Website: crate-barrel
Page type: billing-address
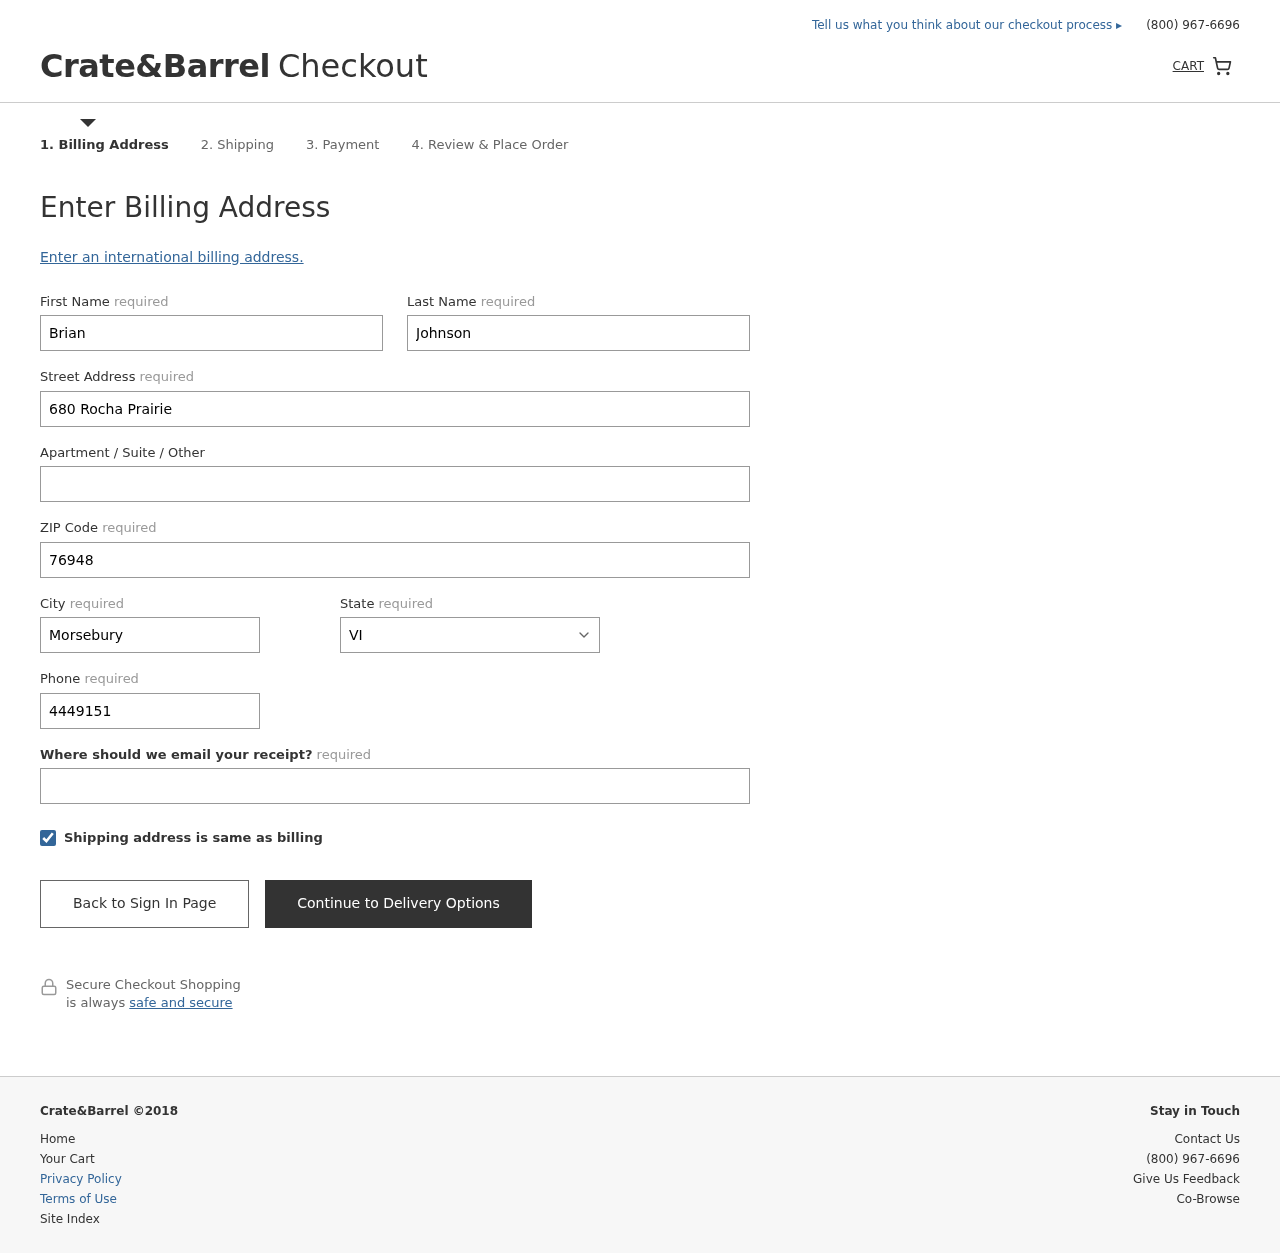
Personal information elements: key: PII_STATE
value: VI
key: PII_FIRSTNAME
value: Brian
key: PII_LASTNAME
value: Johnson
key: PII_STREET
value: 680 Rocha Prairie
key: PII_POSTCODE
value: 76948
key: PII_CITY
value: Morsebury
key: PII_PHONE
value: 4449151755
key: PII_EMAIL
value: brianjohnson@yahoo.com